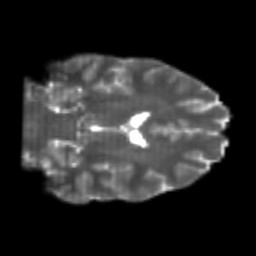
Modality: T2w
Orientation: coronal
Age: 21
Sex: male
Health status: healthy
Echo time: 0.074 s